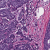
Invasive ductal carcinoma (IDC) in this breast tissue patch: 0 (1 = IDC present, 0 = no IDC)